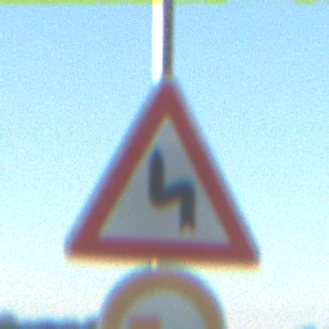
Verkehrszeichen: DoppelkurveZunaechstLinks
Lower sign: UeberholverbotKraftfahrzeuge
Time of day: SunriseSunset
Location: Outdoor (Nature)
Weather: Clear
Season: NotSpecified
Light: Natural